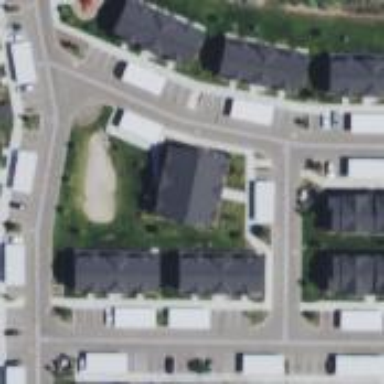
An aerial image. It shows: Residential area with apartments.